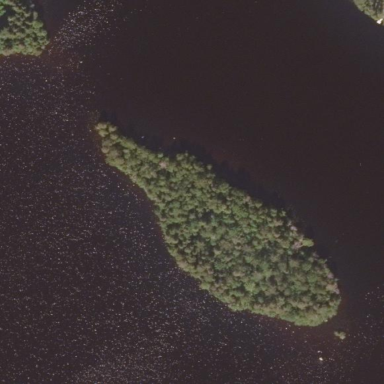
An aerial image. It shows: Island covered with woodland.